Question: I am working on a new project and I want to give Foundation Zurb a try. I like foundation zurb but what annoyed me the most is there are too many same css rules applied to the same selector as below:

As I saw there are more than 20s for the same selector.It does not happen for this selector only.
Debugging and Inspecting are really hard or almost impossible. I am not sure if this is the problem of foundation-rails gem or the foundation itself or did I miss something with foundation-rails integration ? are there any approached to clean this up ?
Really appreciate your help
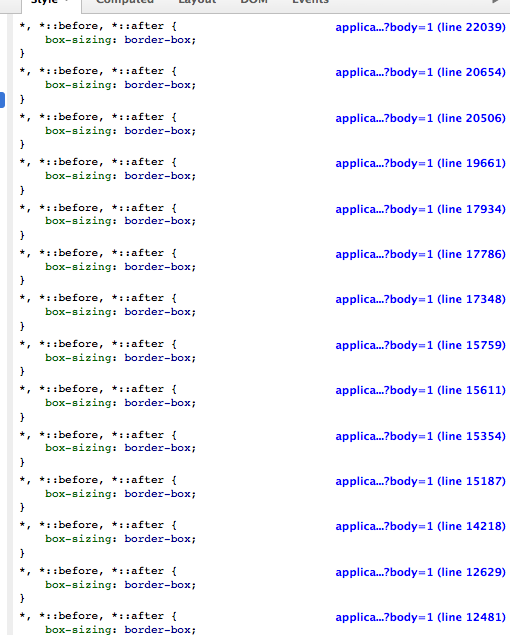
Answer: This was known issue in recent versions of Foundation. Essentially rules were being defined in supporting sass files which were included repeately, e.g. '_global.scss'. Every time the supporting file was included, the rules would be redefined.
See more discussion in <URL>.
This problem should be resolved in Foundation 5.5.